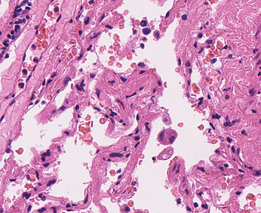
Tumor epithelial tissue: no
Tumor-associated stroma tissue: no
Normal tissue: yes